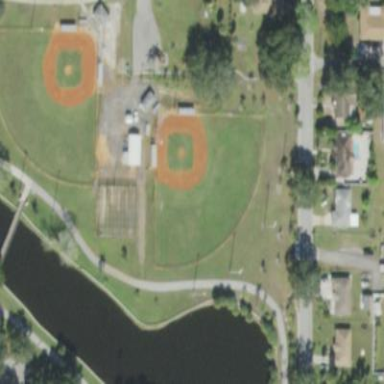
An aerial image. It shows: Baseball pitch for leisure and sports activities.